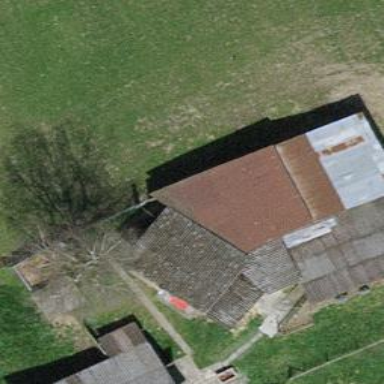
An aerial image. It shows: Simple house.